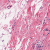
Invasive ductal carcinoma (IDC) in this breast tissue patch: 0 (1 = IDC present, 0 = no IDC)